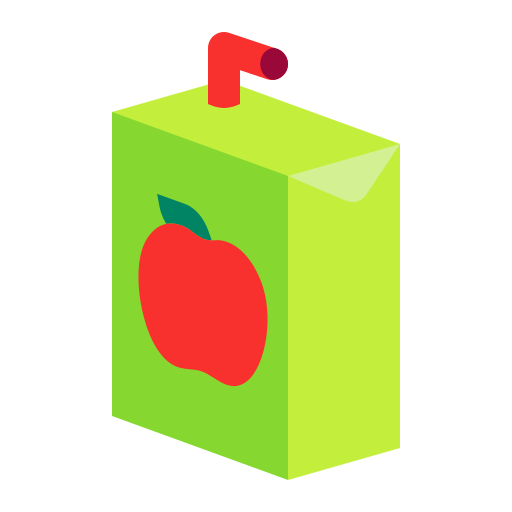
beverage box flat